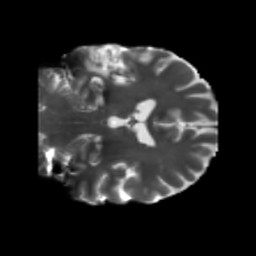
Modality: T2w
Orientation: coronal
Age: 63
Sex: male
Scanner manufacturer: siemens
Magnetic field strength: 3 T
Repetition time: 5.25 s
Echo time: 0.08 s